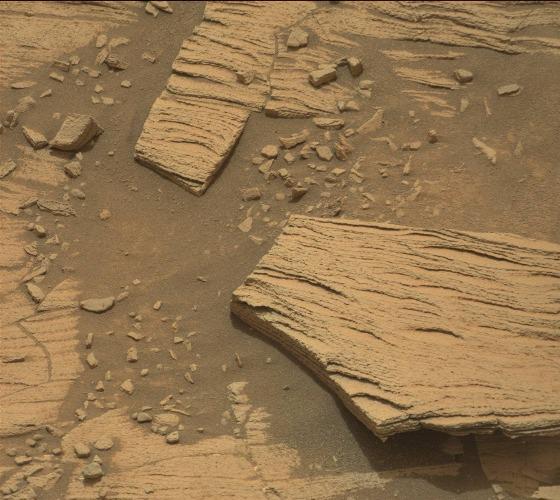
Terrain classes present: Bedrock, Gravel / Sand / Soil, Rock, Shadow